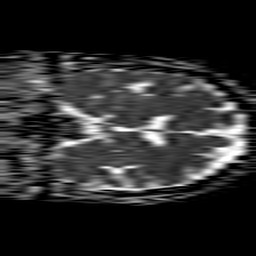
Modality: ADC
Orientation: coronal
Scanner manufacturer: philips
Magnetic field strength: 1.5 T
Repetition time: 4.6 s
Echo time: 0.08631 s